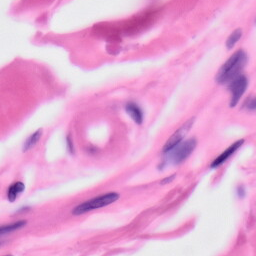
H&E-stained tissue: Skin